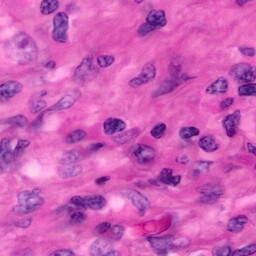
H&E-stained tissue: Pancreatic